Question:
I want to do something like the ibooks images gallery on the top of this image, it contains images, loop animations and frame effects, any ideas how to do that ?
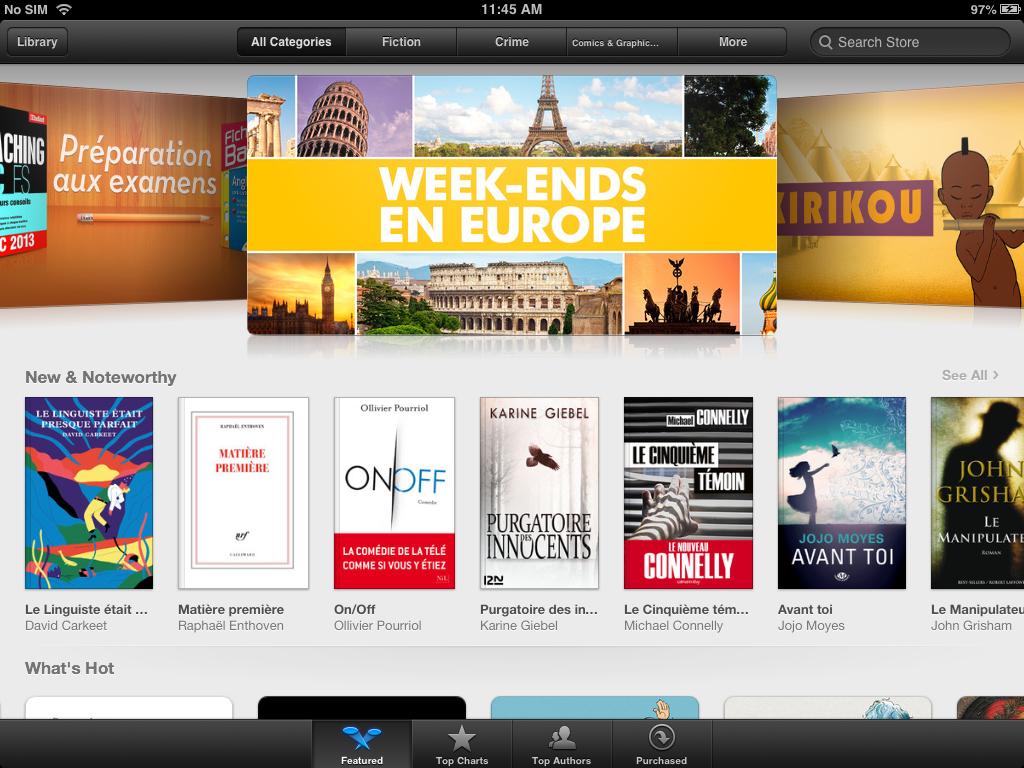
Answer: <URL> was the best coverflow sample I found! Thanks rptwsthi.